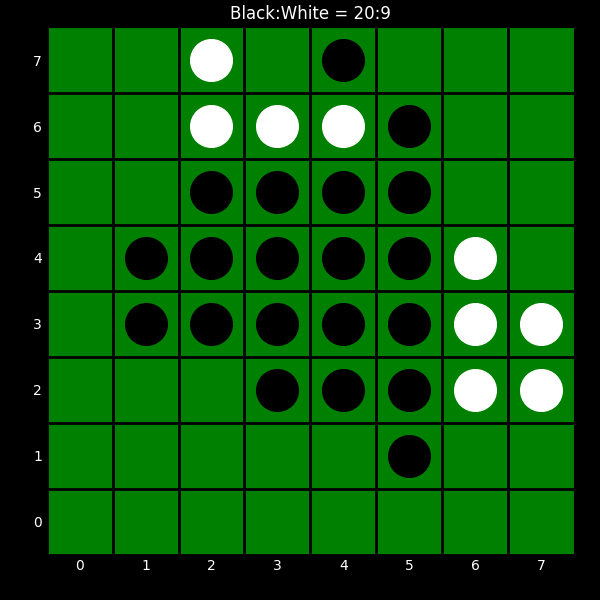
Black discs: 20
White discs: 9